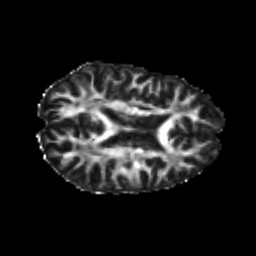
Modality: FA
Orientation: axial
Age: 21
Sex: female
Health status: healthy
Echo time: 0.074 s